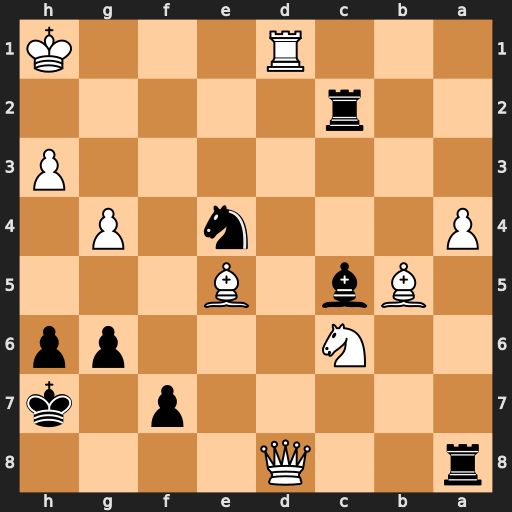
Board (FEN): r2Q4/5p1k/2N3pp/1Bb1B3/P3n1P1/7P/2r5/3R3K
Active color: b
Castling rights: -
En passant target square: -
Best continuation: Nf2+ Kg2 Nxd1+